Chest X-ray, PA view. Patient: 45 years old, sex F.
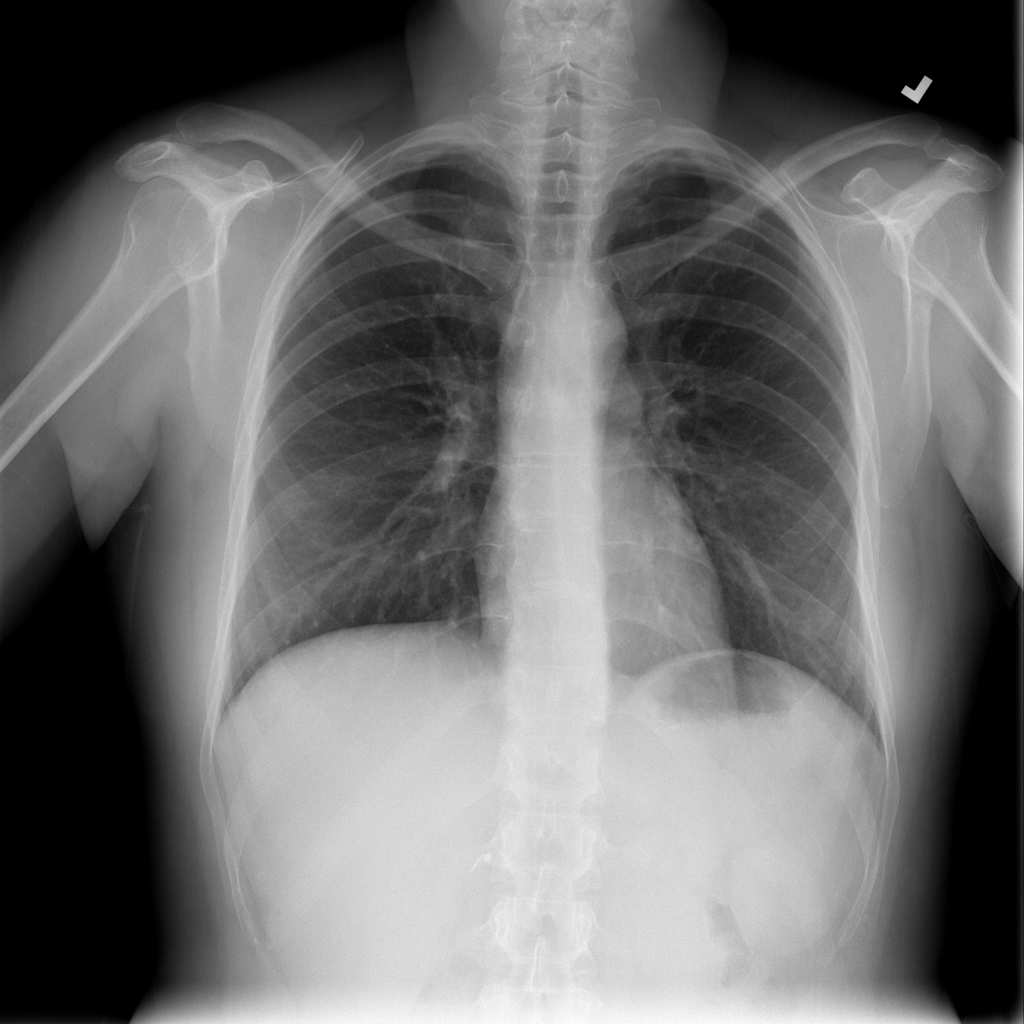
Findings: No Finding